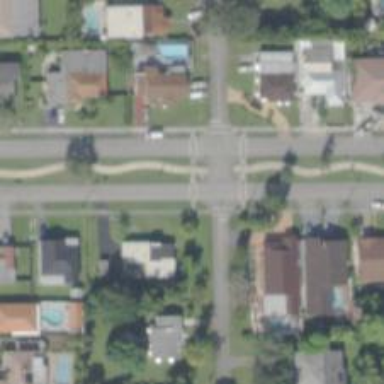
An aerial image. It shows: Marked crossing on footway.